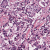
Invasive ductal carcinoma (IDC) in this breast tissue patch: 1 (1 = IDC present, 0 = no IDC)